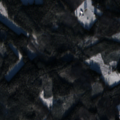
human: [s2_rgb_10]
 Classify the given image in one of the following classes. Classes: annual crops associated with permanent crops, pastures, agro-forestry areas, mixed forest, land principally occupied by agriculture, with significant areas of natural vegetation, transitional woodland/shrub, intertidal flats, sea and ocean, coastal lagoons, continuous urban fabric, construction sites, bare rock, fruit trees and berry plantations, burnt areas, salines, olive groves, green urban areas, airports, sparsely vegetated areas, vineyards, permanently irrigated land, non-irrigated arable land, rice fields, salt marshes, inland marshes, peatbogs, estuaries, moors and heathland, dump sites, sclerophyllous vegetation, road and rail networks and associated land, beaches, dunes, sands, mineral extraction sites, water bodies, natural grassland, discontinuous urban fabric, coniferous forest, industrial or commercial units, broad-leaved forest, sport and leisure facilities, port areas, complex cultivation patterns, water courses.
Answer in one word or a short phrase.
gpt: coniferous forest, mixed forest